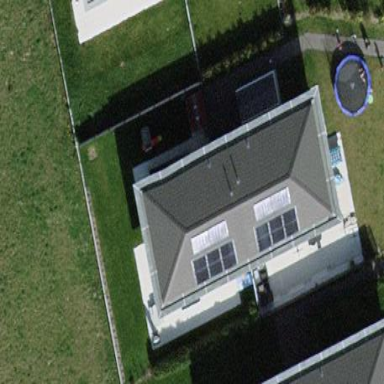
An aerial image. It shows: Simple and straightforward house.